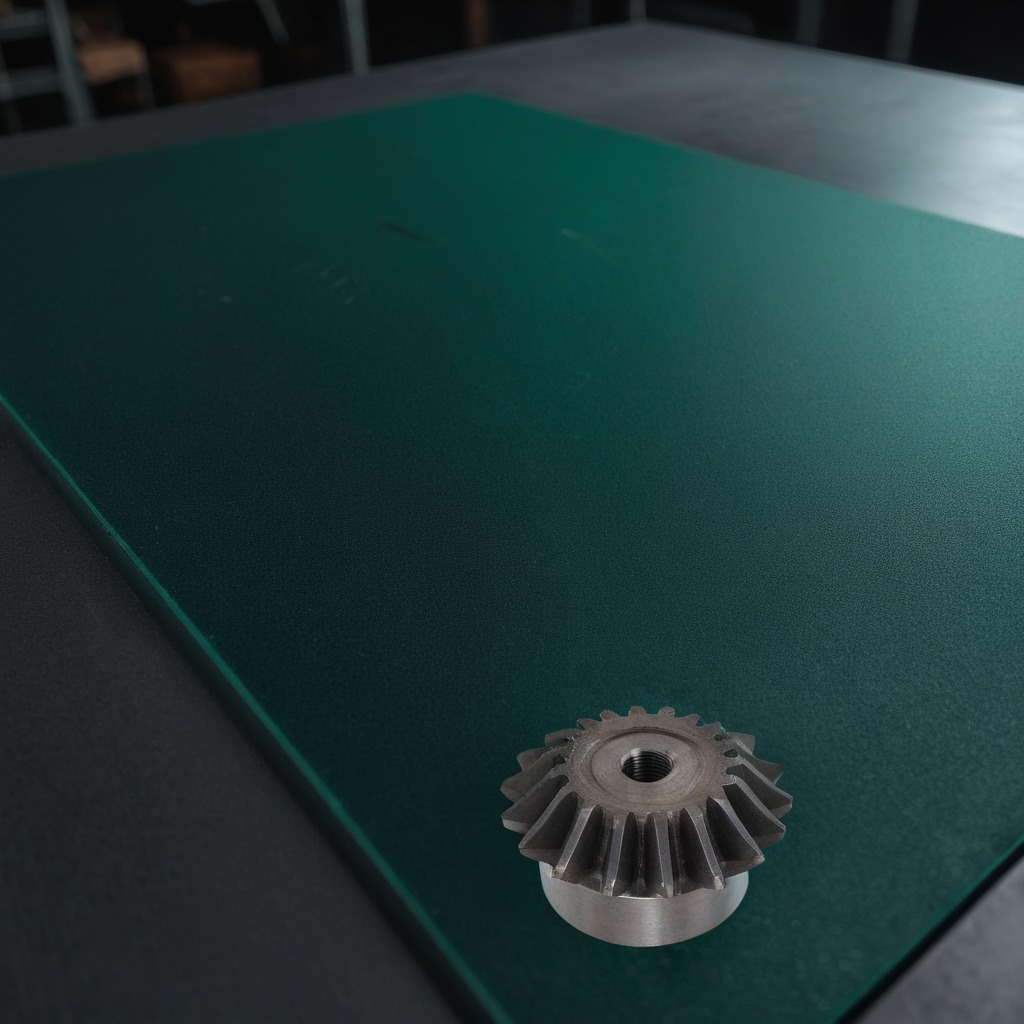
A steel gear with teeth is lying on the clean granite tabletop covered with a green rubber mat inside a workshop at night.